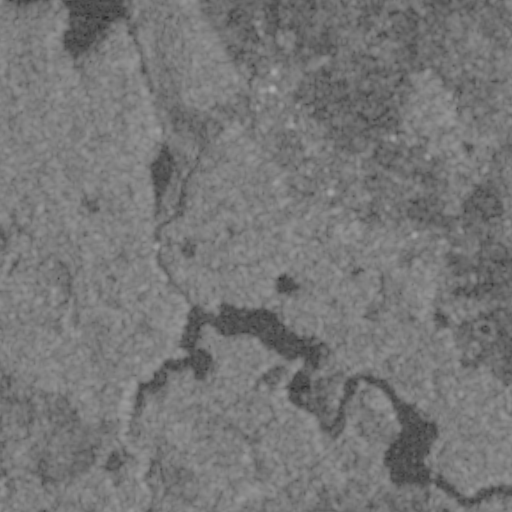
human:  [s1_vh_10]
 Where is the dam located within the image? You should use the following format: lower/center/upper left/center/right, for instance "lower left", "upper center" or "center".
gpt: The dam is located in the lower left of the image.
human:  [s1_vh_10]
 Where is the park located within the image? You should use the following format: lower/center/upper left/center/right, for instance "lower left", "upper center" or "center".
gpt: The park is located in the upper center of the image.
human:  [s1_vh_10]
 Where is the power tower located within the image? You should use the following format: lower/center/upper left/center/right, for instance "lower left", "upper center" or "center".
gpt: The power tower is located in the lower of the image.
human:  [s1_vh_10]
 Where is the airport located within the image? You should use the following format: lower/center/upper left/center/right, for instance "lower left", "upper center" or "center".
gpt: There is no airport in the image.

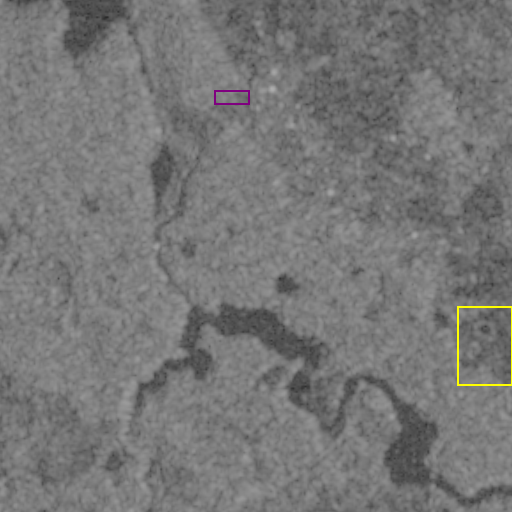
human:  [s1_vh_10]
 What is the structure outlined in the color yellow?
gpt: The structure outlined in yellow is a crop field.
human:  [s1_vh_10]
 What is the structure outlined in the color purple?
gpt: The structure outlined in purple is a park.
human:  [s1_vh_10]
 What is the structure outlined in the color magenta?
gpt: There is no magenta outline.